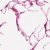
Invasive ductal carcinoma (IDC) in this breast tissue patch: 0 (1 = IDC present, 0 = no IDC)